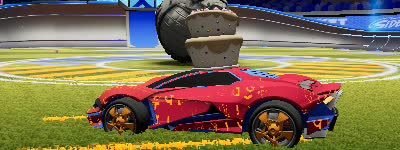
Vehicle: werewolf